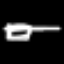
Label: square